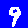
Digit: 9